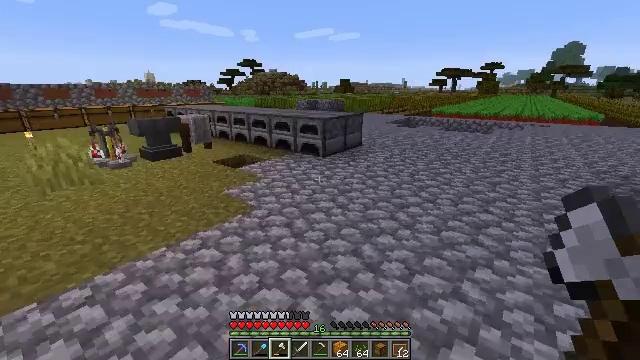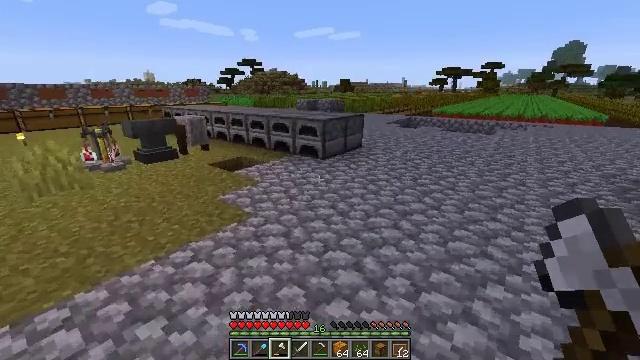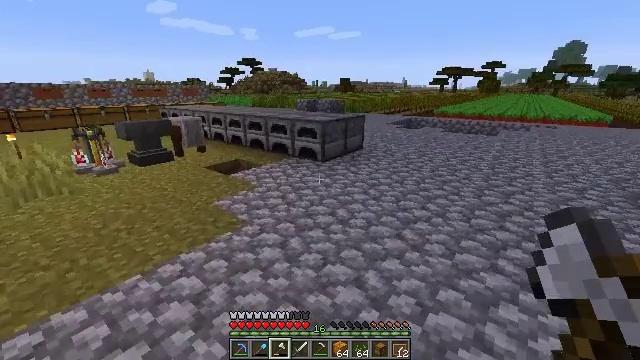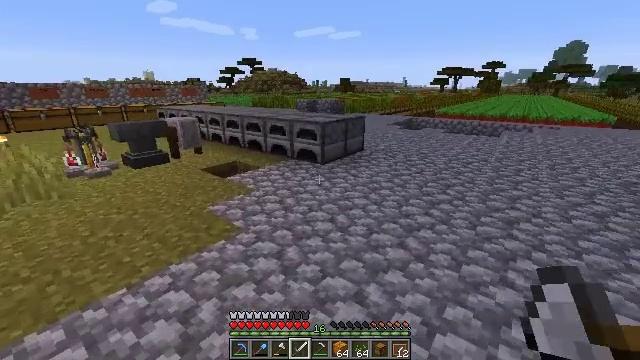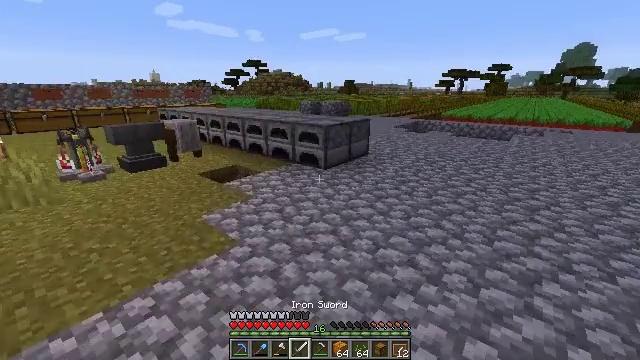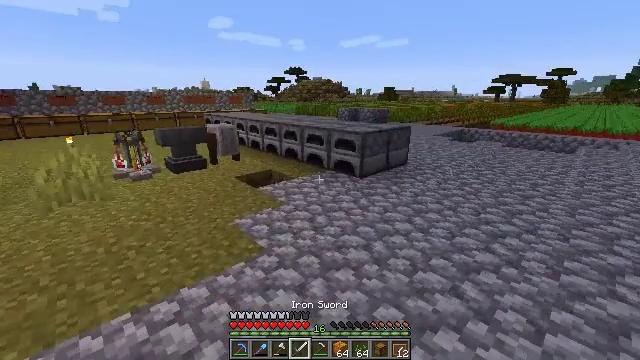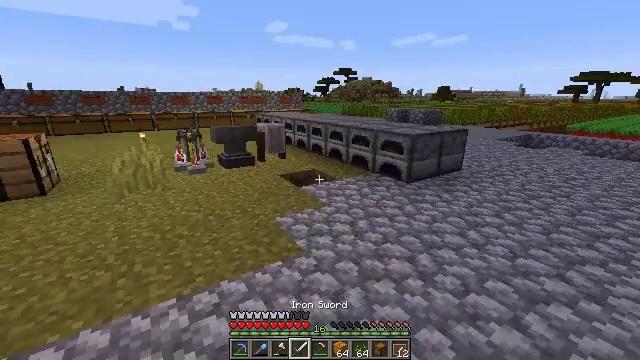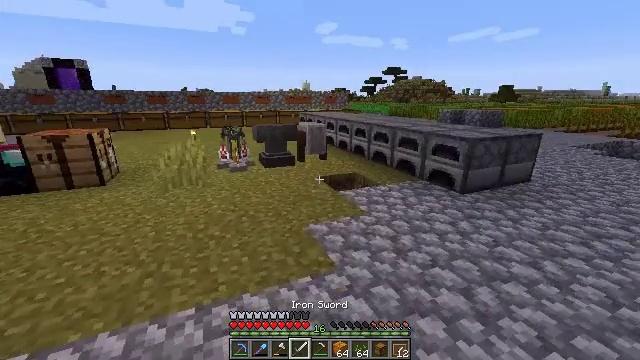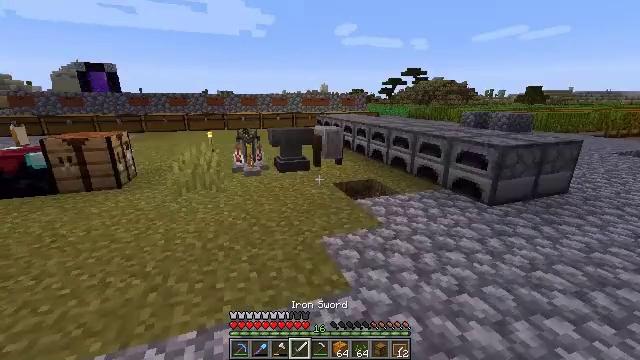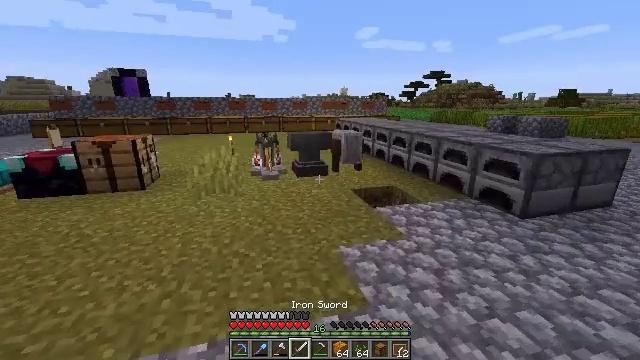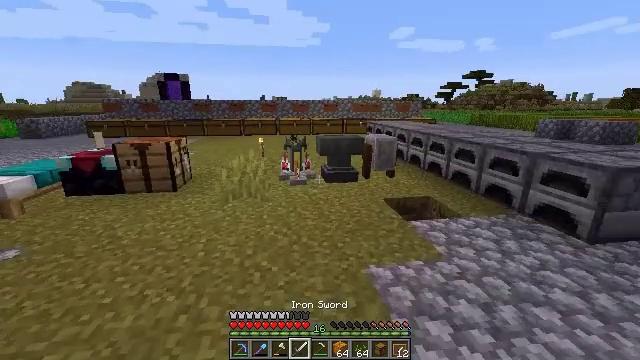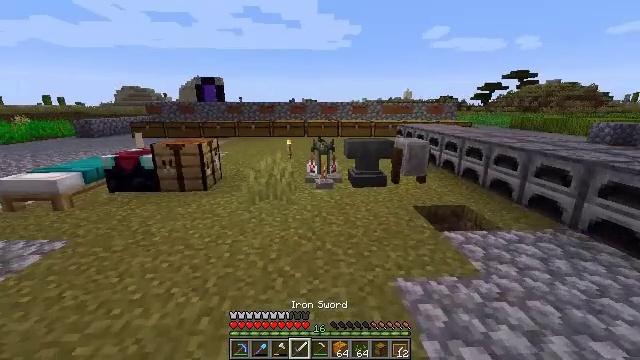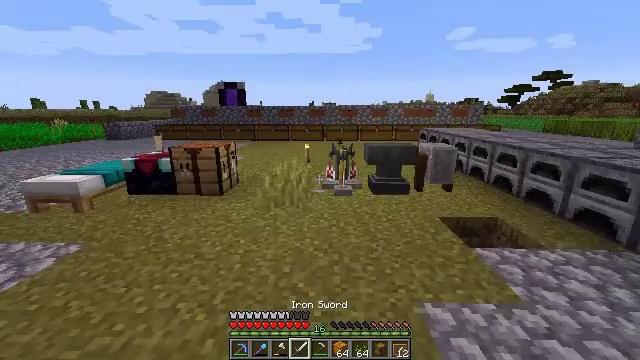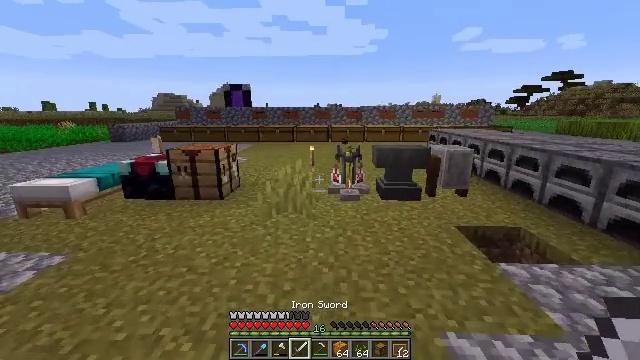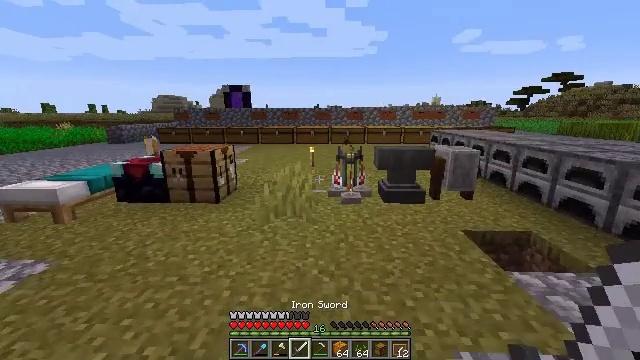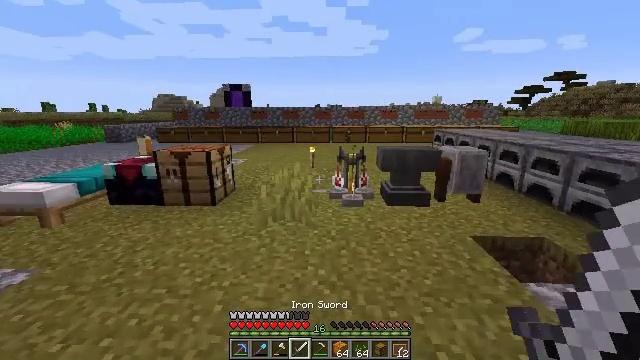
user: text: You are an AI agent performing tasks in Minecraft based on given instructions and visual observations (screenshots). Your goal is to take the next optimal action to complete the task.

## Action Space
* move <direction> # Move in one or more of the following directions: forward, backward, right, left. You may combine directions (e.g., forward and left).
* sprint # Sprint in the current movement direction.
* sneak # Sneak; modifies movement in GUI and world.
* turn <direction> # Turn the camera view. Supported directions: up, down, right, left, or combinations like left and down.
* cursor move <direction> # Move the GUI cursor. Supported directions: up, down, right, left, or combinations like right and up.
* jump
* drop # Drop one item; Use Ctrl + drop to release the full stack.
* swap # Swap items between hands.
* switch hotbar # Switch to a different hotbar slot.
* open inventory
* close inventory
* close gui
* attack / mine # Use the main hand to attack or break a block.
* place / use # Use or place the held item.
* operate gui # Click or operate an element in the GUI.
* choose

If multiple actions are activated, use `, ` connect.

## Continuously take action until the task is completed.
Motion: motion action
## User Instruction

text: Gather beetroots by breaking the plants.
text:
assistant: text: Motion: move forward
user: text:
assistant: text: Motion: move forward
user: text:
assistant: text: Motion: move forward, switch to hotbar 4
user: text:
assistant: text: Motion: move forward, switch to hotbar 4
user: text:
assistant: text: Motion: move forward, turn left and up, switch to hotbar 4
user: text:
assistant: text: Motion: move forward, turn left, switch to hotbar 4
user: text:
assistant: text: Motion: move forward, turn left, switch to hotbar 4
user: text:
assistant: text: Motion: move forward, turn left
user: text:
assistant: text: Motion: move forward, turn left
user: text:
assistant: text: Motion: move forward, turn left
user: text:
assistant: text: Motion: move forward, turn left
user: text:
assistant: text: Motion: move forward, turn left
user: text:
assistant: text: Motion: move forward, turn left
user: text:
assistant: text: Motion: move forward
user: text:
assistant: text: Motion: move forward
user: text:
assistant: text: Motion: move forward, switch to hotbar 5
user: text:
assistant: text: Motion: move forward, switch to hotbar 5
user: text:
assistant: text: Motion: move forward, switch to hotbar 5
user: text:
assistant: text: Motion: move forward, switch to hotbar 5
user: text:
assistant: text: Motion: move forward, switch to hotbar 5
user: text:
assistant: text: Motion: move forward
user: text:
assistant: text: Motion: move forward
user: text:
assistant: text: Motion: move forward
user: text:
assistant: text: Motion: move forward
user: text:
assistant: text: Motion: move forward, sprint
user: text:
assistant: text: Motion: move forward, sprint
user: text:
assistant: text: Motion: move forward, sprint
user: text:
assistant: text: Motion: move forward, sprint, turn left
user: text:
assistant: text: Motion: move forward, sprint, turn left
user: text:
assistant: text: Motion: move forward, sprint, turn left